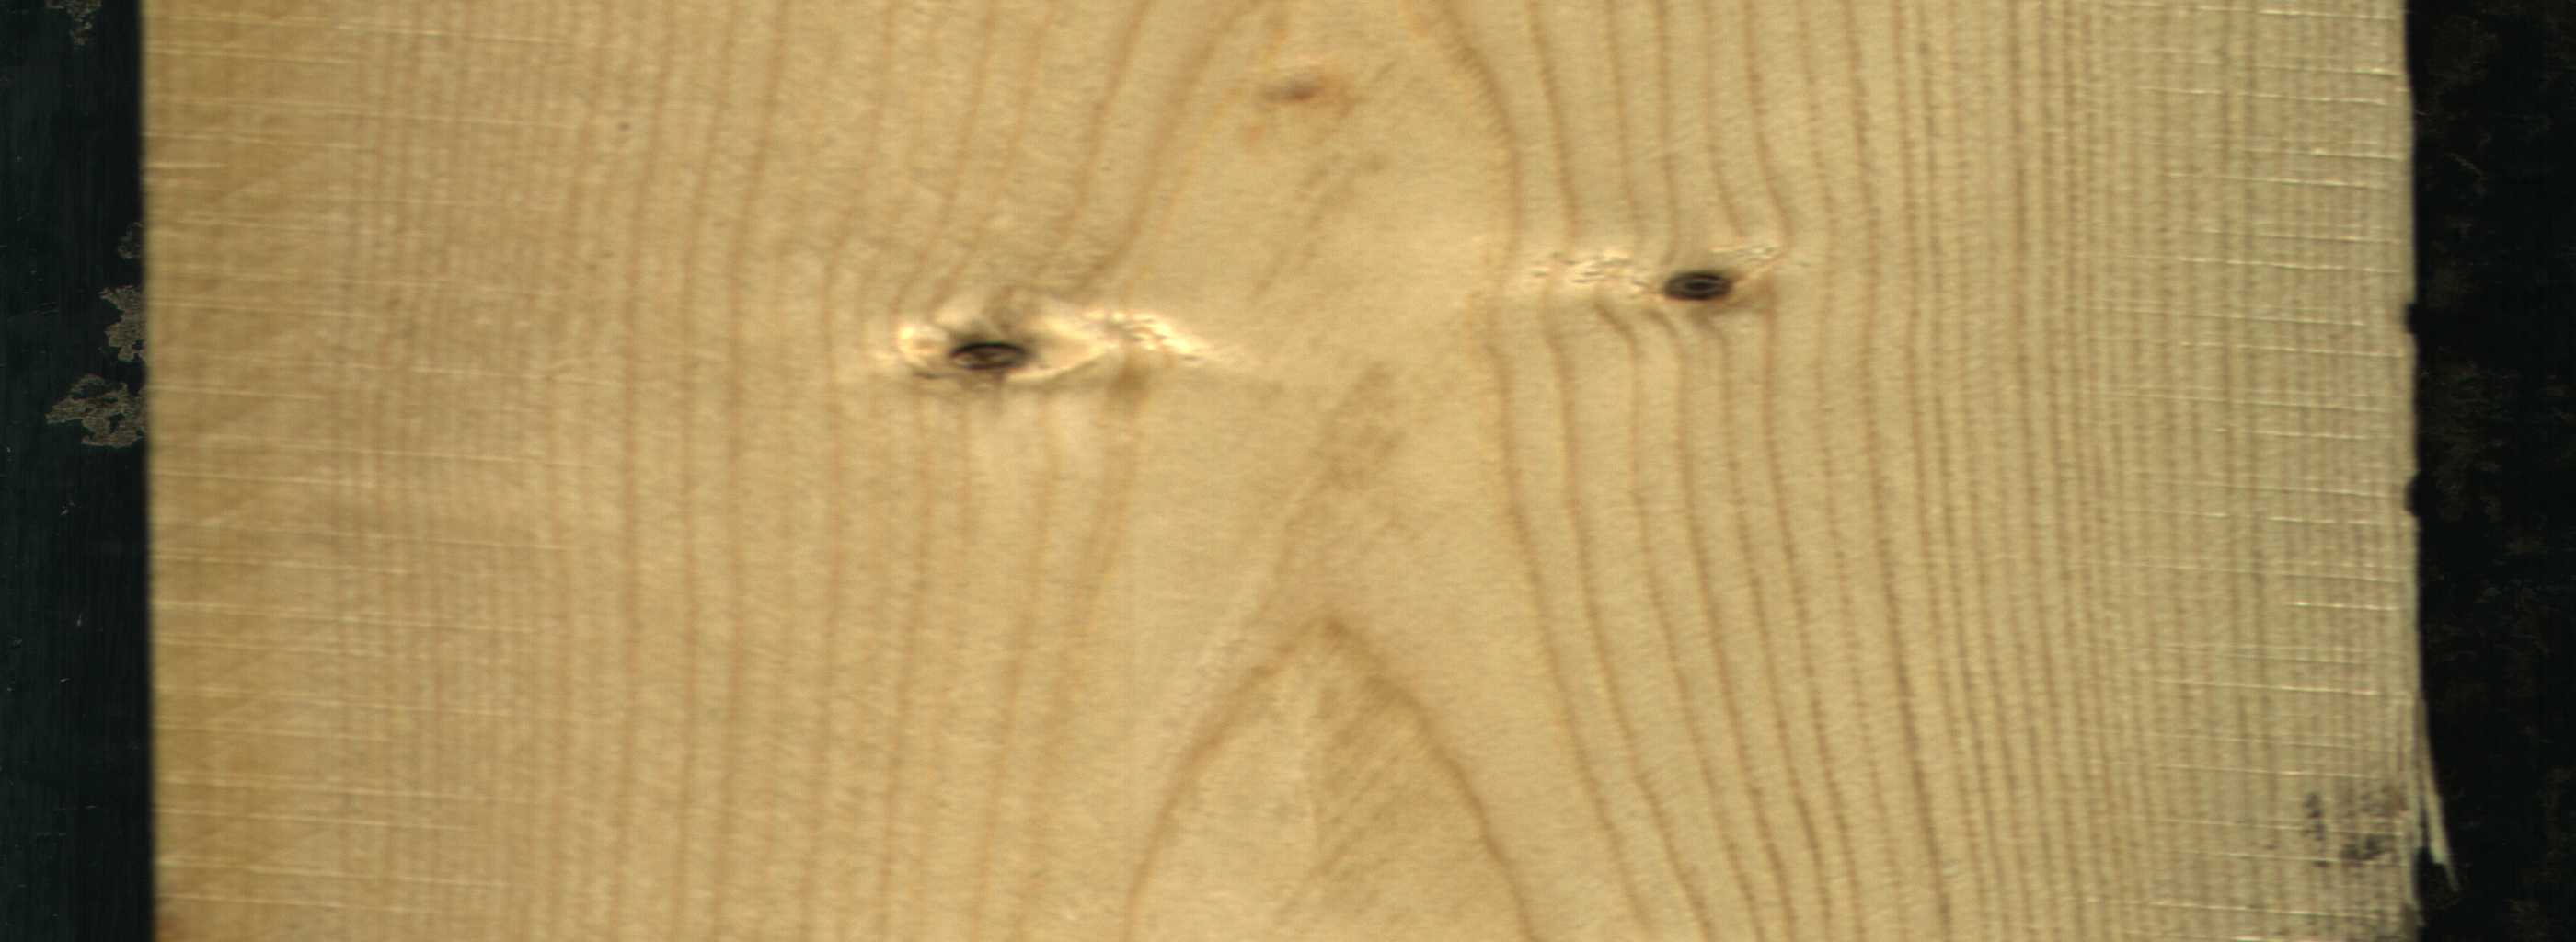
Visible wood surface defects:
Dead_Knot
Dead_Knot